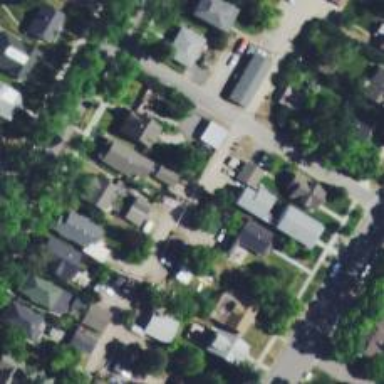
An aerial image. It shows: Alleyway designated as service road.